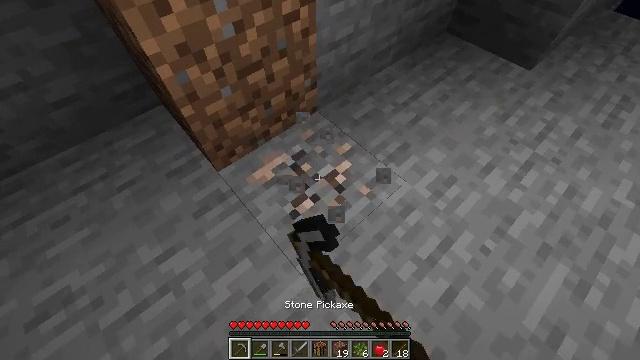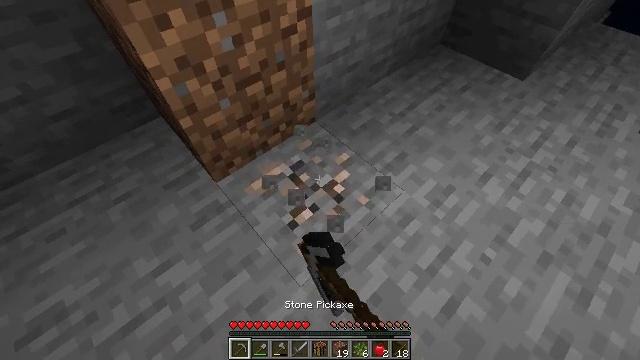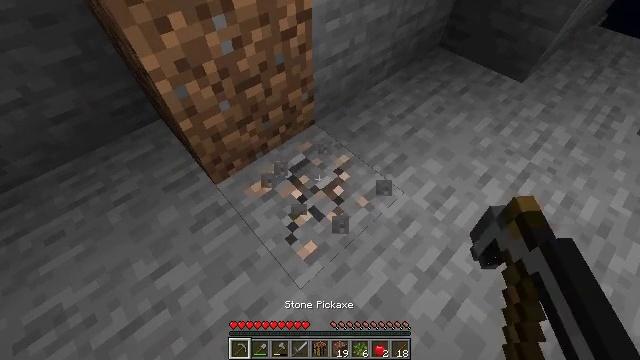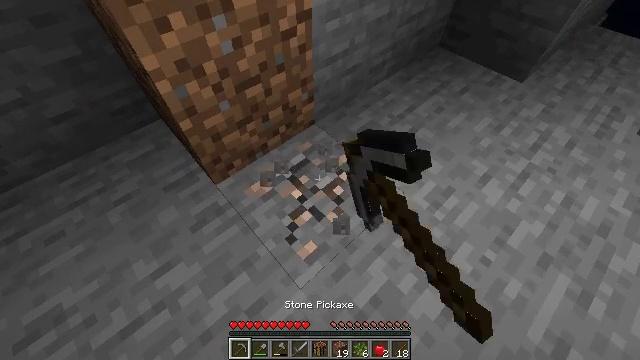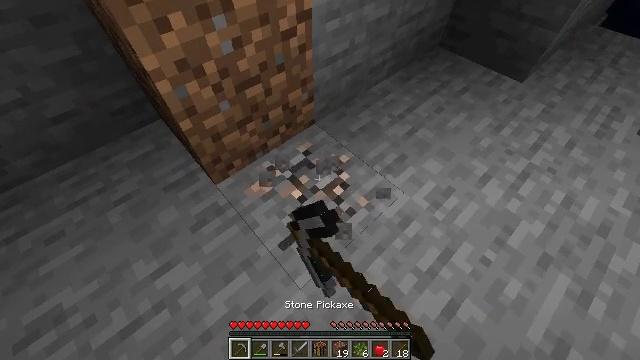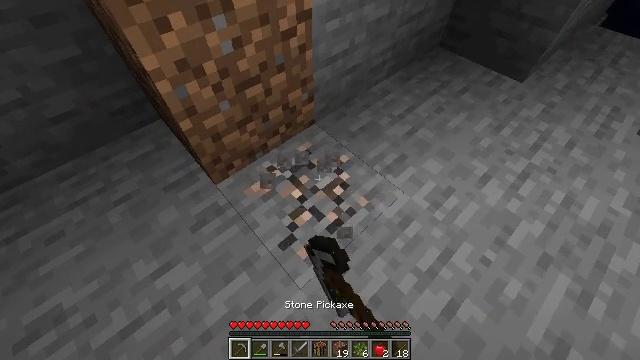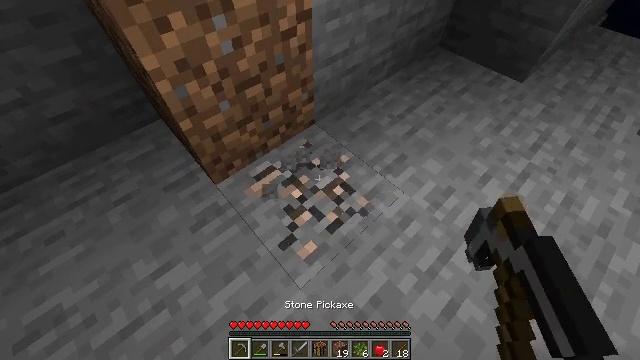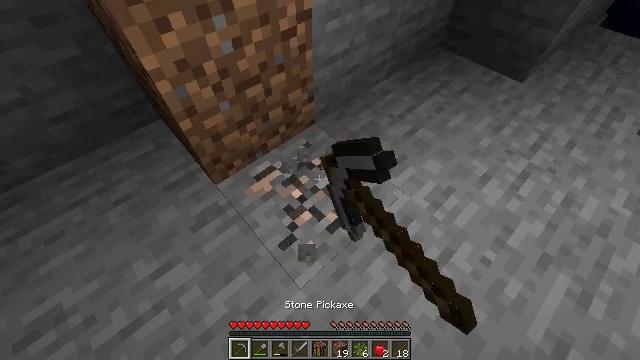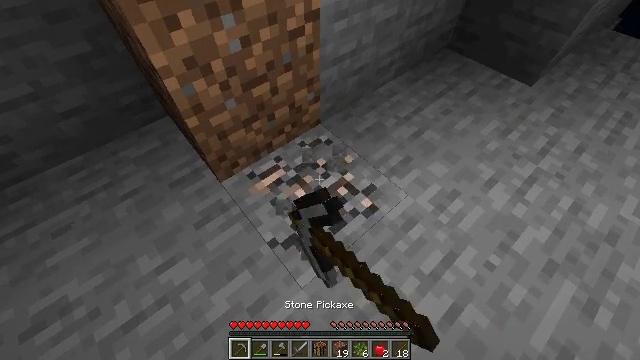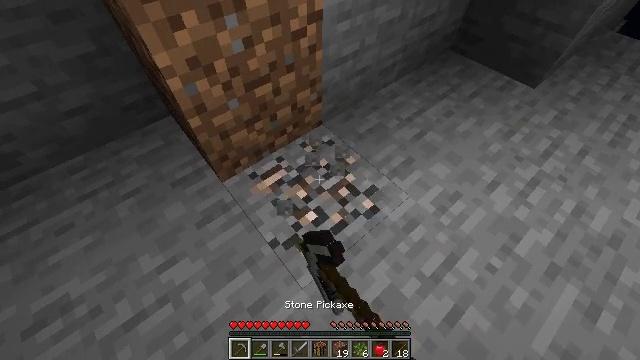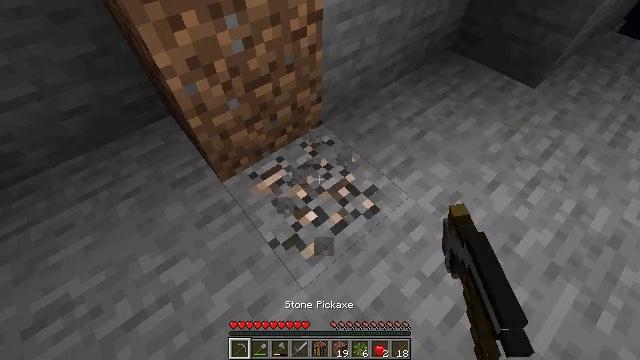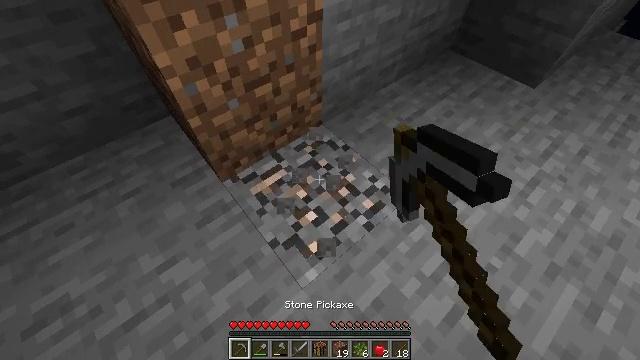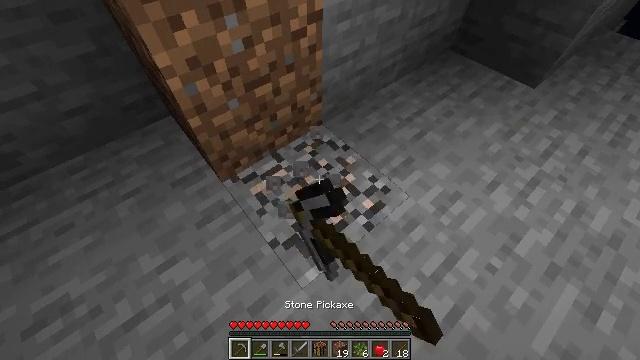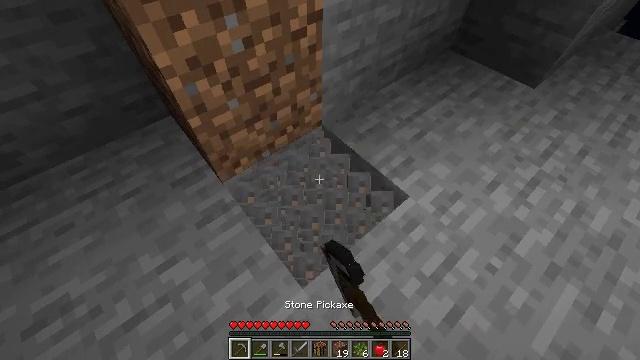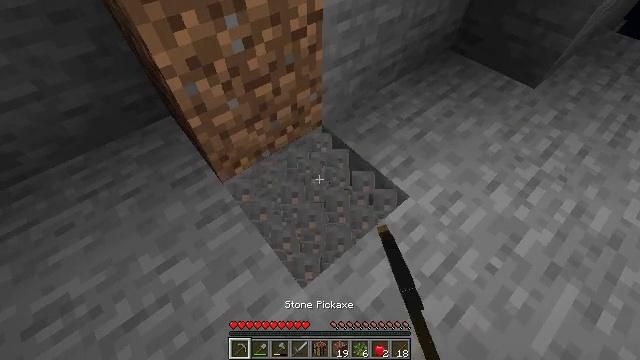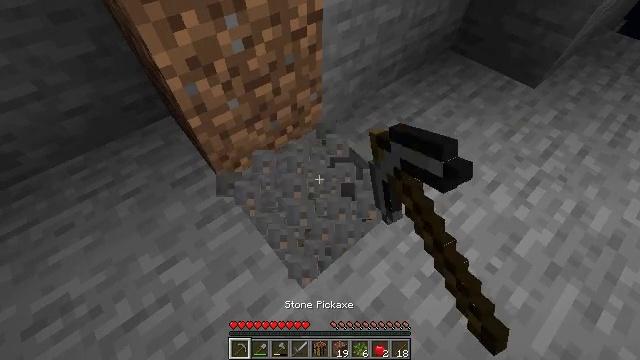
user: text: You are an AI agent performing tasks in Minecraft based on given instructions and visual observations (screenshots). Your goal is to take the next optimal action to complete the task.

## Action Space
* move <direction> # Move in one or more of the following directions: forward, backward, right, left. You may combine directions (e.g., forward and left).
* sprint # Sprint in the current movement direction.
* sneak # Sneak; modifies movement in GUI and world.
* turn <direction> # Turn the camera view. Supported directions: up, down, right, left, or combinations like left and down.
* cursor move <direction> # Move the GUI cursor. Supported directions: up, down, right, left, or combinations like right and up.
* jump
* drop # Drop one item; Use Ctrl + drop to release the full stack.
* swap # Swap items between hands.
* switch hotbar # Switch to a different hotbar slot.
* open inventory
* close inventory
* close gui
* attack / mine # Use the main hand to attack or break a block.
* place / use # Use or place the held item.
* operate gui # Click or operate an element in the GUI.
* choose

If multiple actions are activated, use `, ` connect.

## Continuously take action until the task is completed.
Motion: motion action
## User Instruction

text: Mine the iron ore underground.
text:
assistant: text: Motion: turn up, attack / mine
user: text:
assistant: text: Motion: attack / mine
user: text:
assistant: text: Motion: attack / mine
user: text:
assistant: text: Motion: attack / mine
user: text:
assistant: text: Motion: attack / mine
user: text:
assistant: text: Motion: attack / mine
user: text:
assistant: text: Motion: attack / mine
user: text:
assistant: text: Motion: turn left, attack / mine
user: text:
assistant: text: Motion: attack / mine
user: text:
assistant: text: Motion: attack / mine
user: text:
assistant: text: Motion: attack / mine
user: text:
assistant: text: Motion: attack / mine
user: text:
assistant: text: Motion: attack / mine
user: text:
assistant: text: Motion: attack / mine
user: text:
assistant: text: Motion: attack / mine
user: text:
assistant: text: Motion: attack / mine
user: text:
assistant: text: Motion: attack / mine
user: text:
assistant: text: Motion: attack / mine